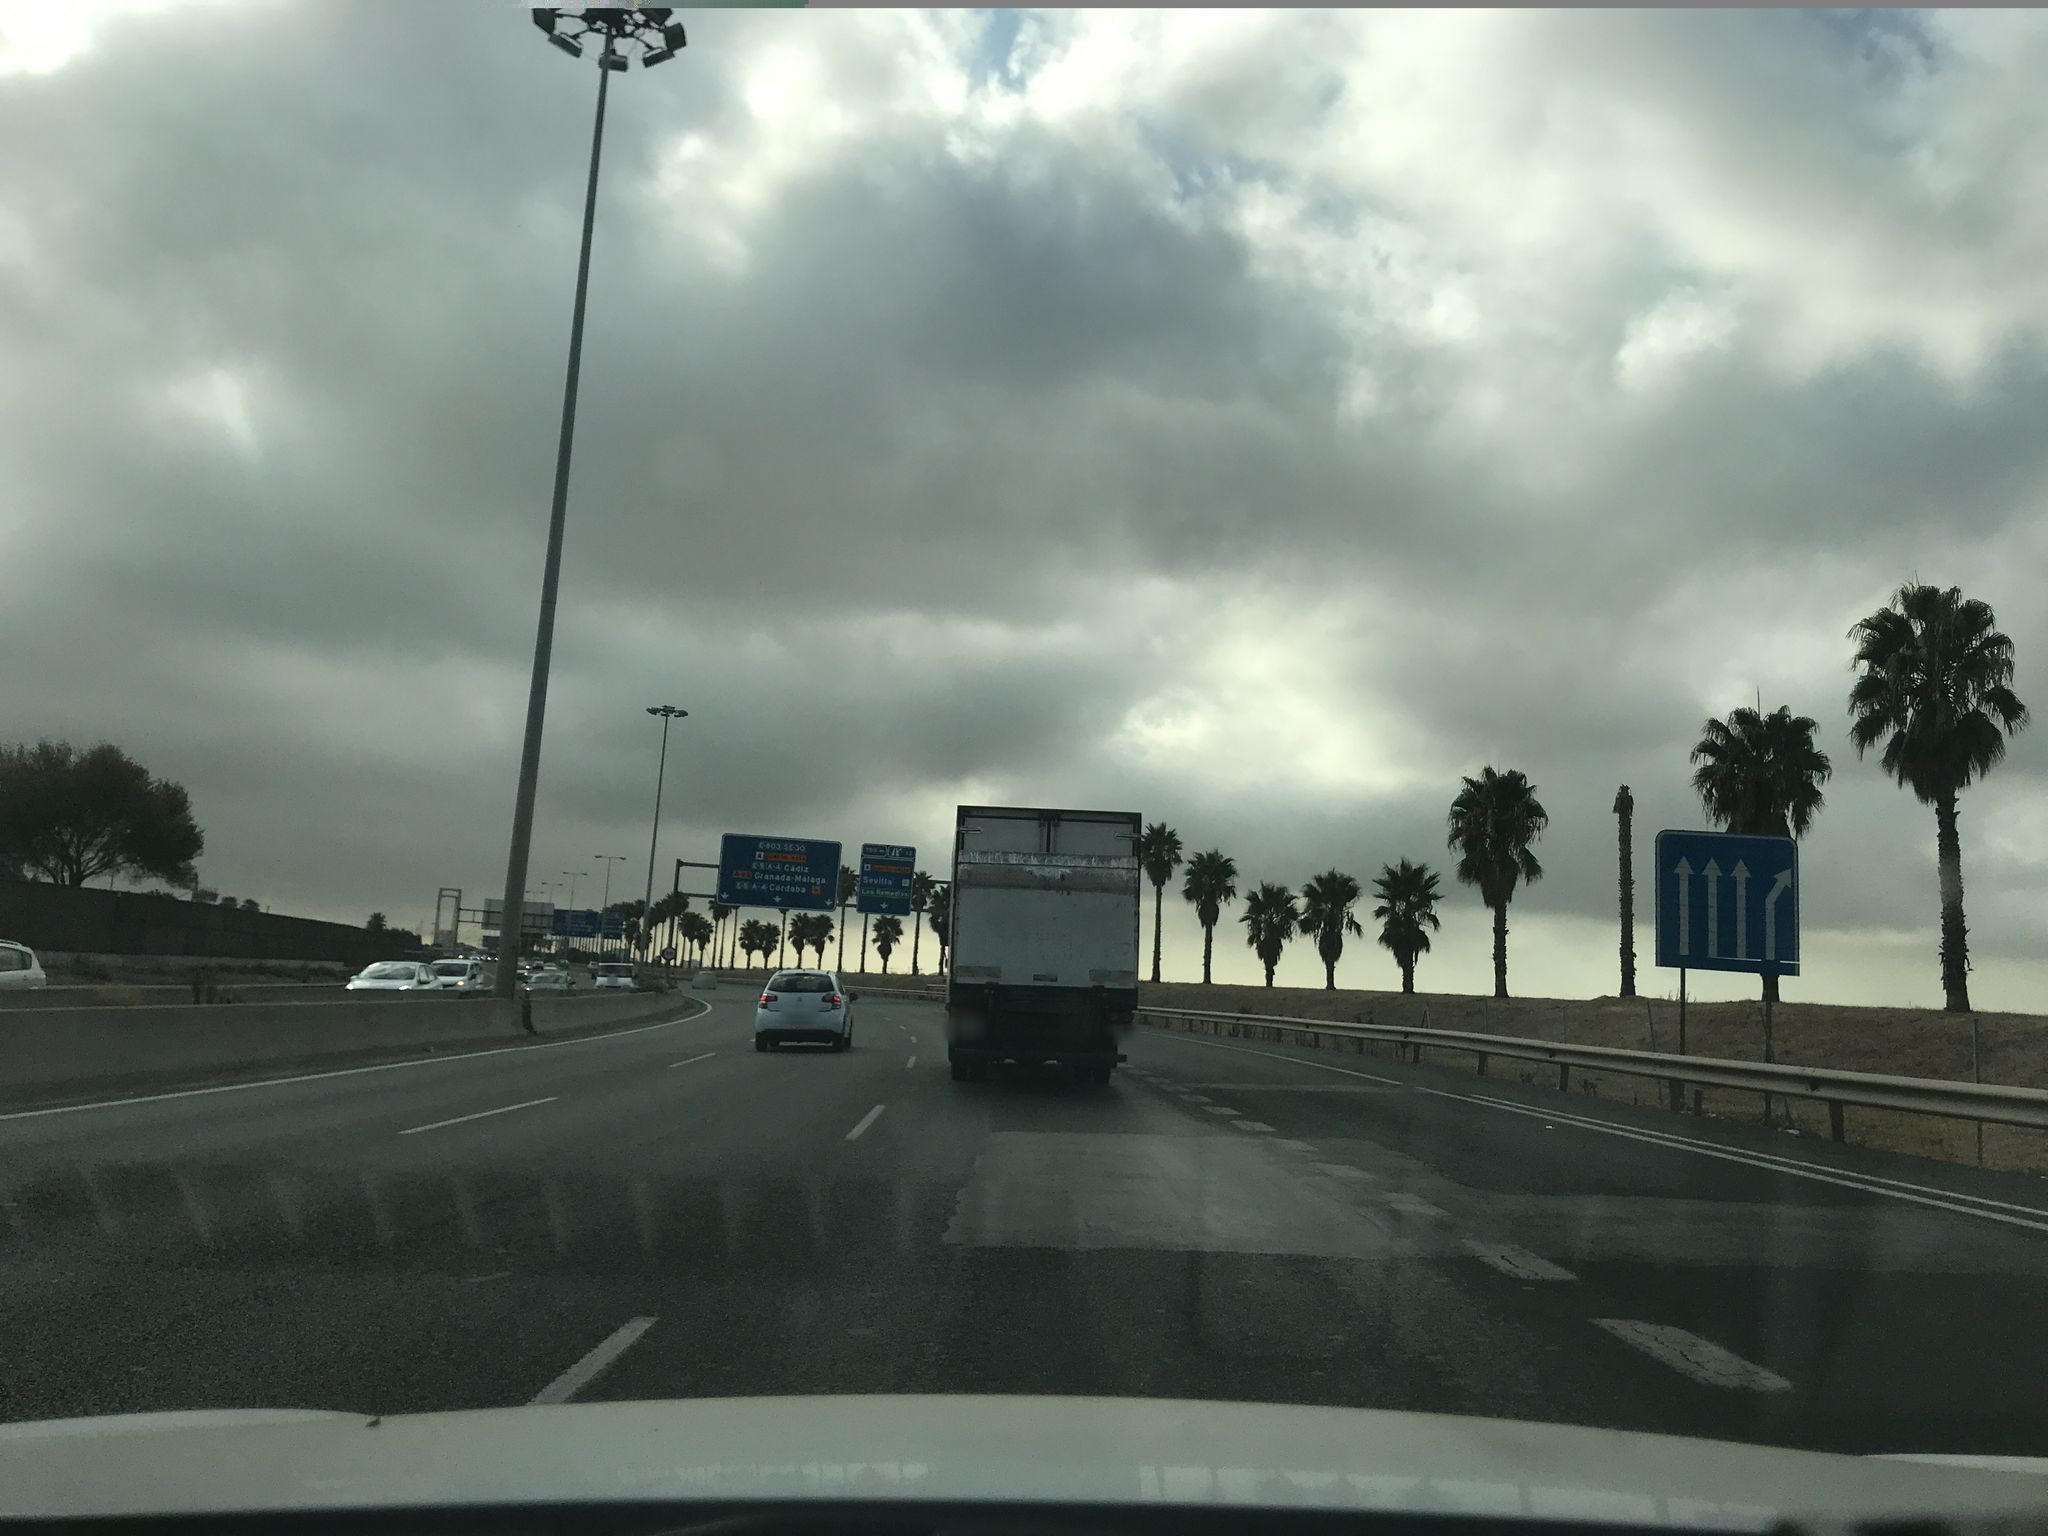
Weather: cloudy
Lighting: day
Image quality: good
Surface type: driving surface
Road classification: motorway_link, unclassified
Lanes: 2, 1
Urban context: urban centre
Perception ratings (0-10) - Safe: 3.53, Lively: 2.64, Beautiful: 0.59, Boring: 1.06, Depressing: 8.01, Wealthy: 4.01